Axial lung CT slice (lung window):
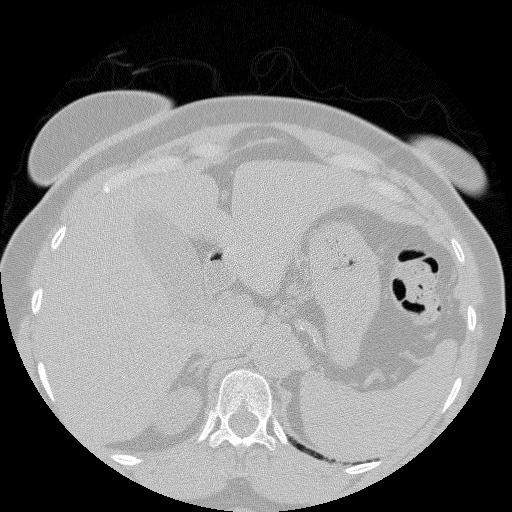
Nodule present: no